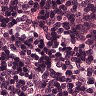
Metastatic tissue present: no